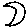
Label: moon